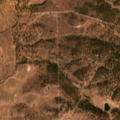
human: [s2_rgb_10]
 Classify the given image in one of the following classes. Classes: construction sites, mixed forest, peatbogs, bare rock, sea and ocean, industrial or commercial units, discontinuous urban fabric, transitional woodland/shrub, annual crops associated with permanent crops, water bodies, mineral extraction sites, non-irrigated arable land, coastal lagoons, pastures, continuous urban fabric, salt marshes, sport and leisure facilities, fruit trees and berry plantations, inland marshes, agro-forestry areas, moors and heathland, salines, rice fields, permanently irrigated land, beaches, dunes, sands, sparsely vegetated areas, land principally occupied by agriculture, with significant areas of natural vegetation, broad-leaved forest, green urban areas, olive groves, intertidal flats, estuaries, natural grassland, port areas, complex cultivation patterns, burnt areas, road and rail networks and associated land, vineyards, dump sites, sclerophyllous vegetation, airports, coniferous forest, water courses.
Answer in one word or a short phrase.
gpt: non-irrigated arable land, pastures, agro-forestry areas, transitional woodland/shrub